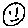
Label: circle